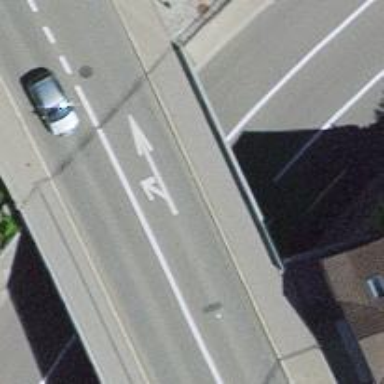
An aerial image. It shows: Asphalt road with primary highway designation. There is designated left lane for cyclists.